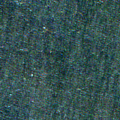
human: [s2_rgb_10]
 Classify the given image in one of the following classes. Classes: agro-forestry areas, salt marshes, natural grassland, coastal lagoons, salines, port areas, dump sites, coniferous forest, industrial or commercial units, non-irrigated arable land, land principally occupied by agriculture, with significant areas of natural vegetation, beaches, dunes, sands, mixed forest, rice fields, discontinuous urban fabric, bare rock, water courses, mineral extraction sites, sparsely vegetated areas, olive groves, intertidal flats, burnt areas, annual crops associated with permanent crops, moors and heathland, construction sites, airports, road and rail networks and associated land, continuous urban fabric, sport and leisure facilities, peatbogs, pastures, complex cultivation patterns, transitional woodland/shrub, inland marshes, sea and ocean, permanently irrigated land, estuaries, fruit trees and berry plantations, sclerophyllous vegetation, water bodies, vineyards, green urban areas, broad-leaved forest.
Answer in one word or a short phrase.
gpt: sea and ocean